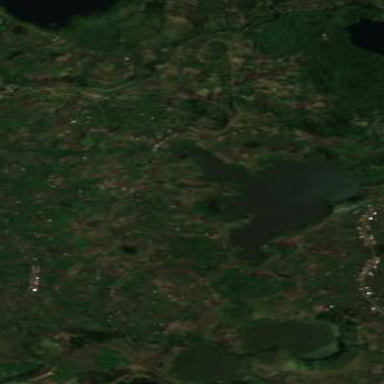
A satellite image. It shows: Beautiful lake surrounded by nature.